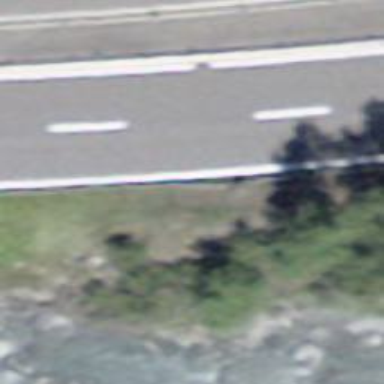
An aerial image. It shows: Primary road with asphalt surface.